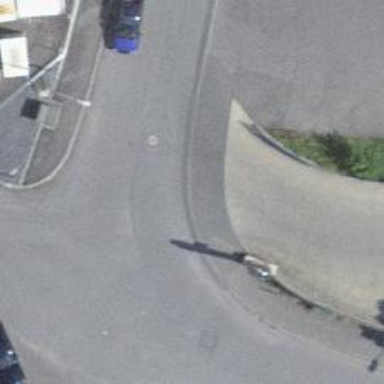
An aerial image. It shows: Kerb serving as barrier.